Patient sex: F
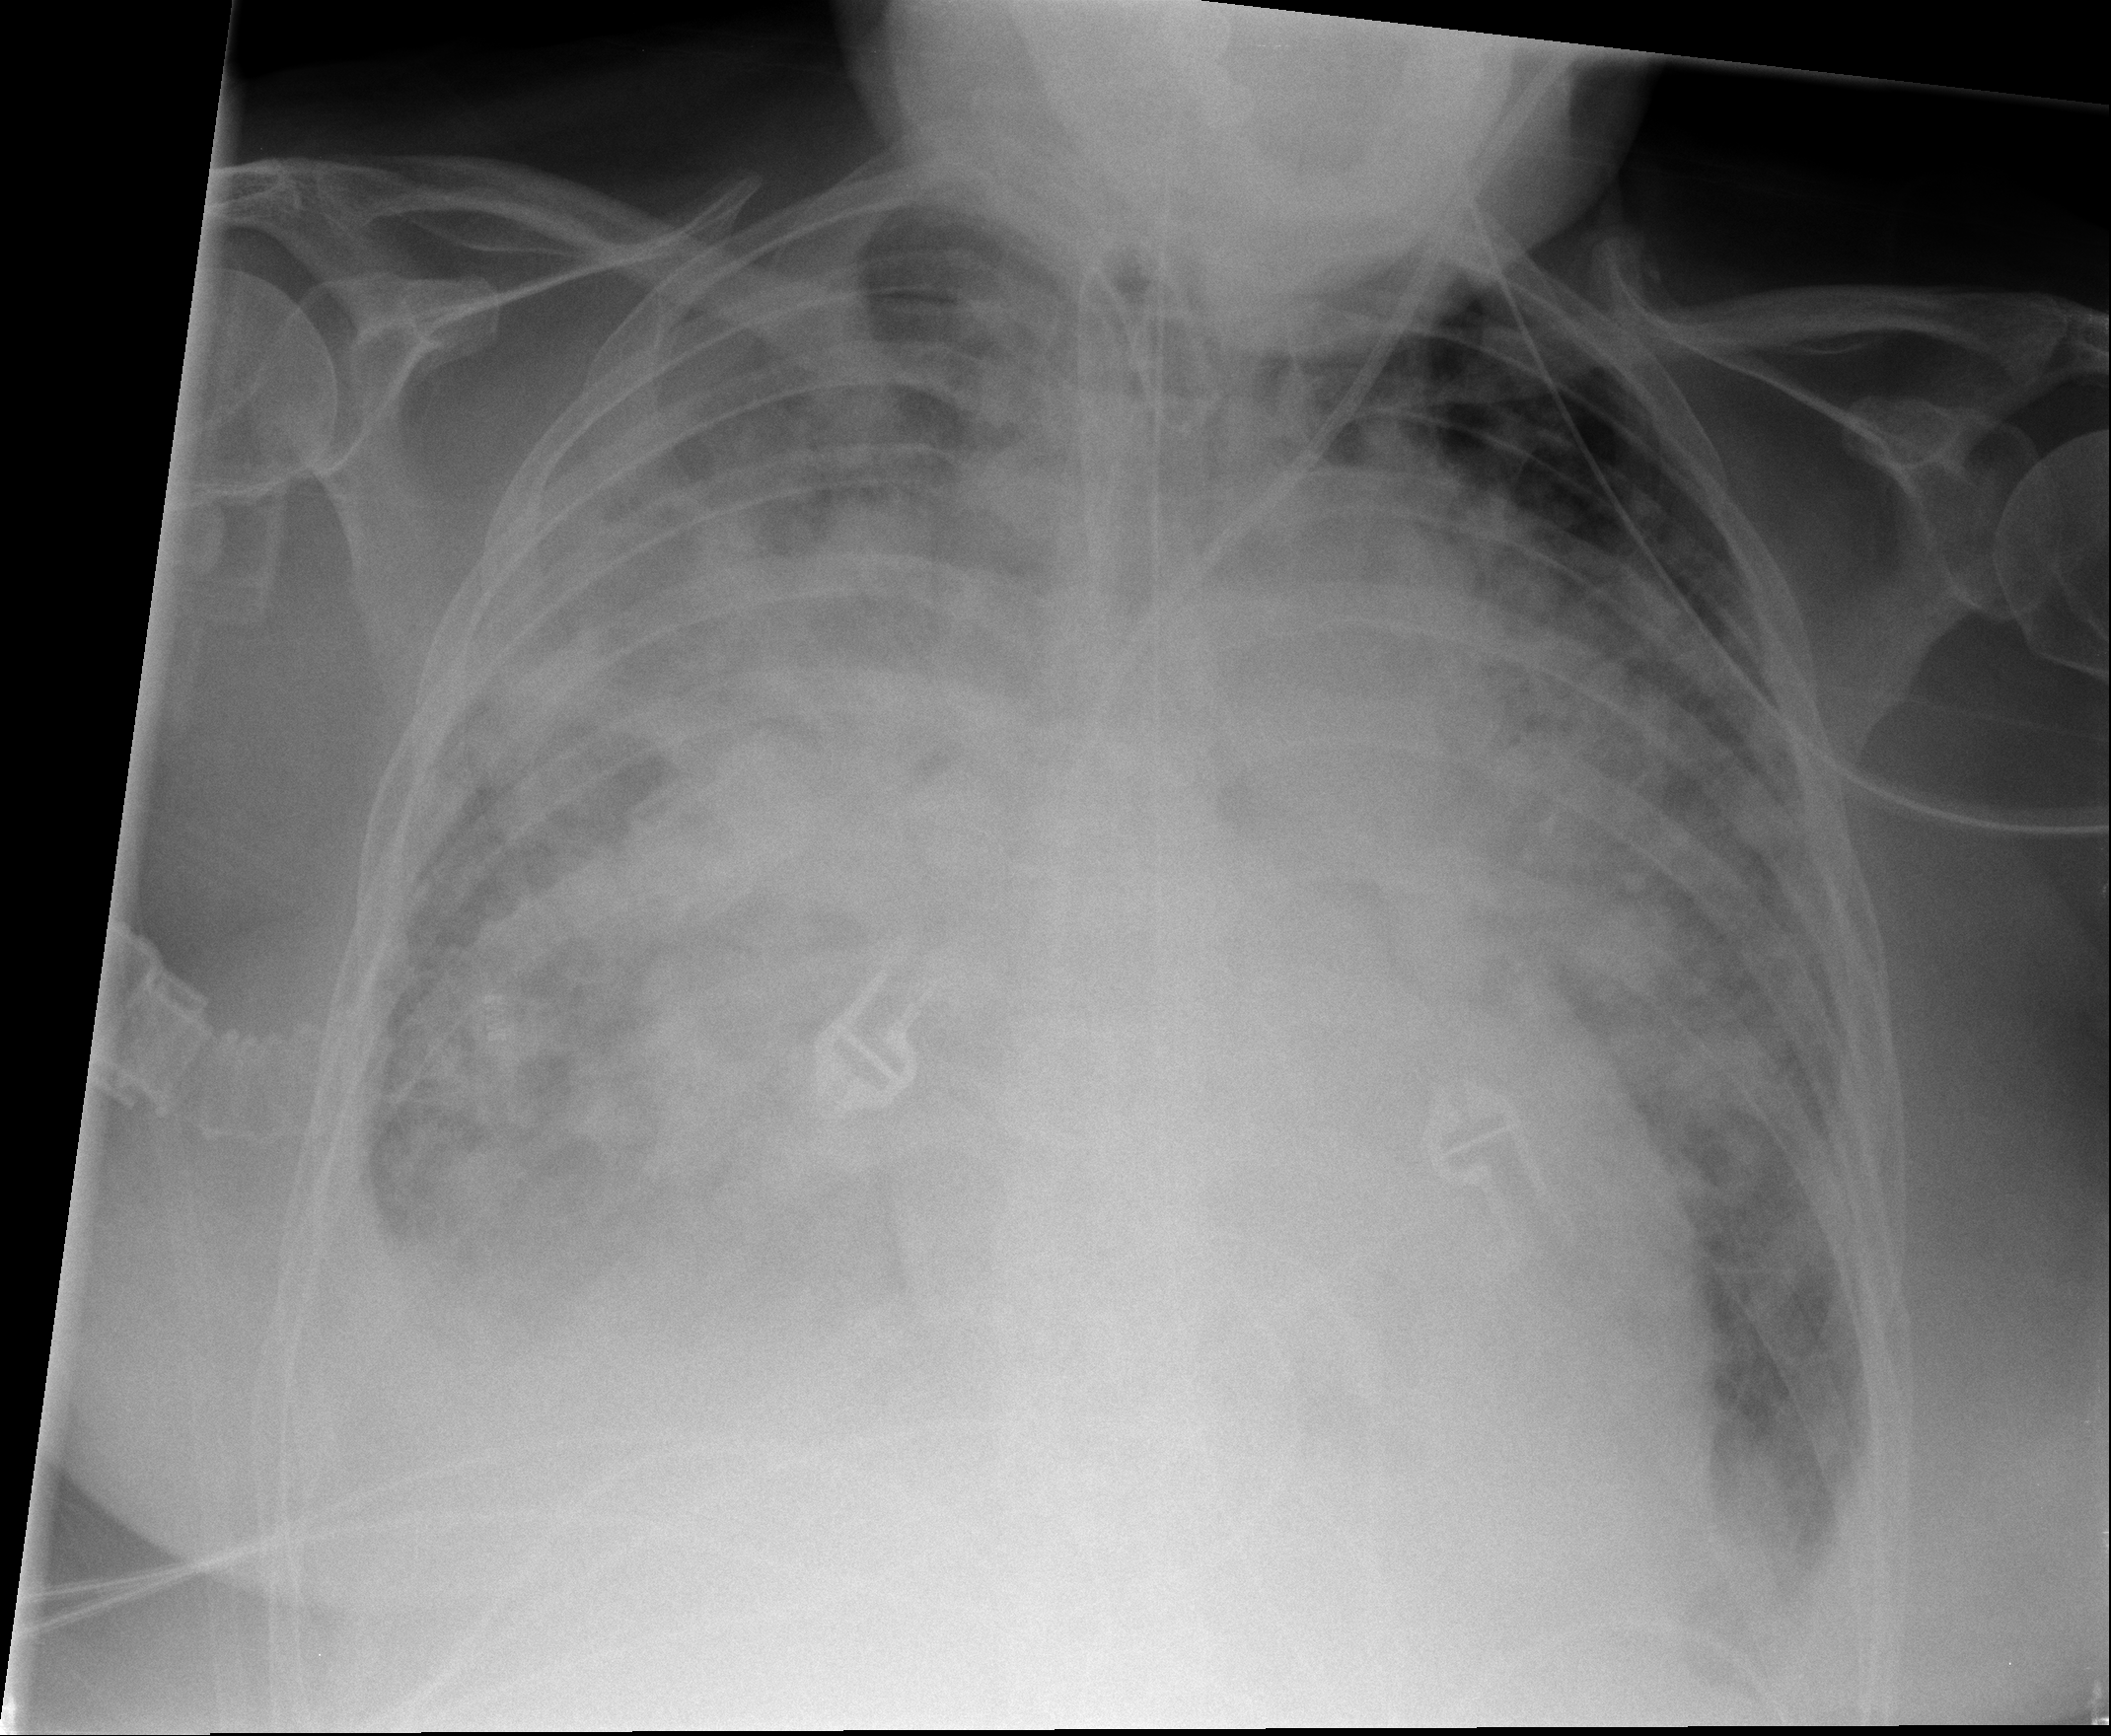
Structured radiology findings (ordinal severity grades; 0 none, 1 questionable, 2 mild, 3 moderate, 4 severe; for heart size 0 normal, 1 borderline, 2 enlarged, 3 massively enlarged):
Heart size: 0
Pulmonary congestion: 2
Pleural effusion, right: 3
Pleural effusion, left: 2
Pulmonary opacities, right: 4
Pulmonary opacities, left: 4
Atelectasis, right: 4
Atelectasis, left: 4